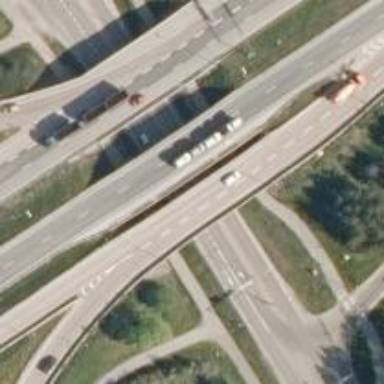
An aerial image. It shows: Trunk link highway bridge with asphalt surface.